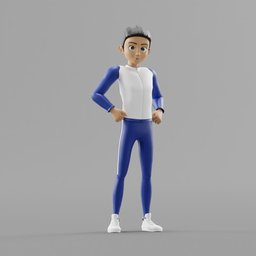
Label: people